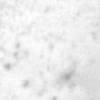
Label: no_change